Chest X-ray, PA view. Patient: 58 years old, sex M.
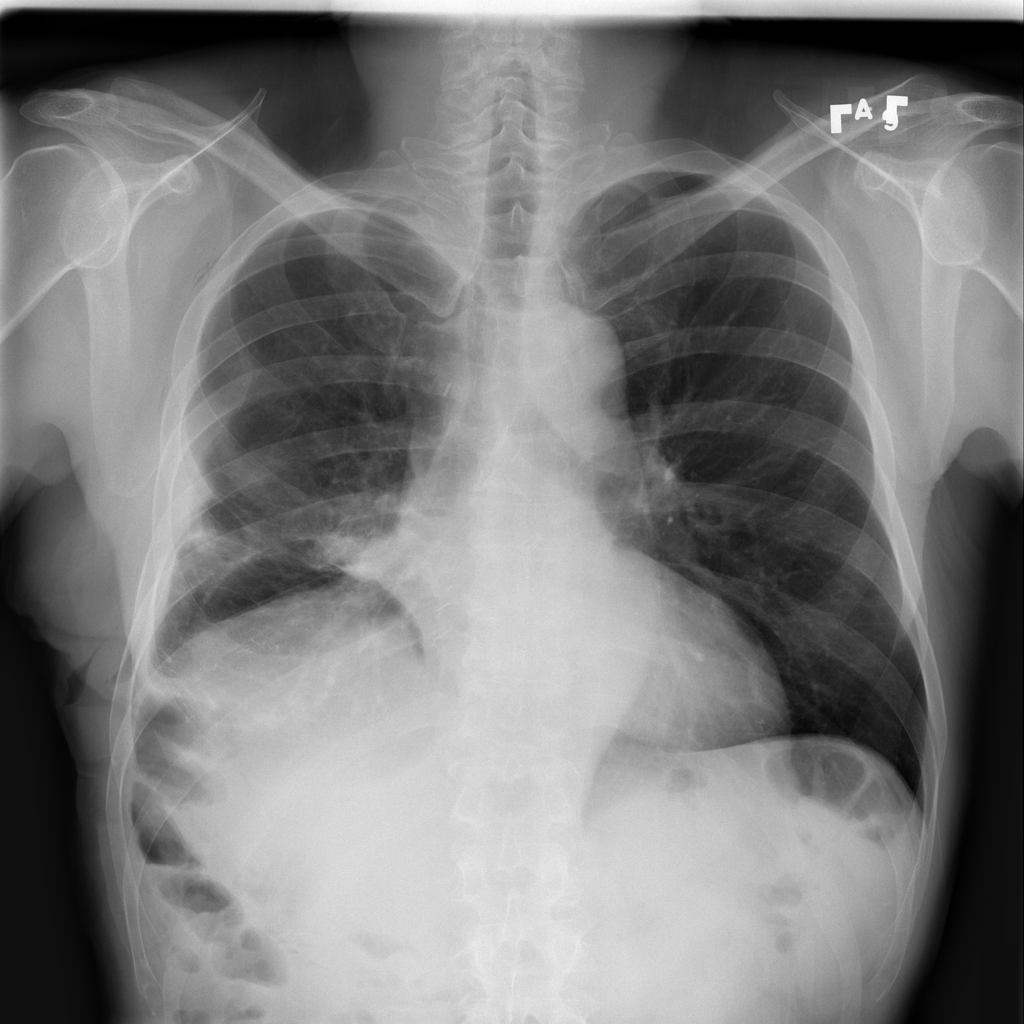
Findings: Effusion, Emphysema, Pleural_Thickening